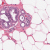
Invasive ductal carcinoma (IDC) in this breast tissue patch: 0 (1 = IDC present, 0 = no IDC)